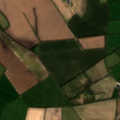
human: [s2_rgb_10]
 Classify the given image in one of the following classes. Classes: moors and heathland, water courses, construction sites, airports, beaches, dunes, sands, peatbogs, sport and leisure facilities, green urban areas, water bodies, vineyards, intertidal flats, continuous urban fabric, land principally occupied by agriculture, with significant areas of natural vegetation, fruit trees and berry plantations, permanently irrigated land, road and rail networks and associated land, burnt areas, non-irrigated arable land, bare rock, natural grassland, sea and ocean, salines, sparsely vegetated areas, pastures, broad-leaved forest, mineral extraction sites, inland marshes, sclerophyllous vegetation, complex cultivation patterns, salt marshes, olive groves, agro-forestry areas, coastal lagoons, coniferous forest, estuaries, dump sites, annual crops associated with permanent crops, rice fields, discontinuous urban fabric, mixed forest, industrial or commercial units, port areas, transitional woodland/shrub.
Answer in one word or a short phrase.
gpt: non-irrigated arable land, pastures